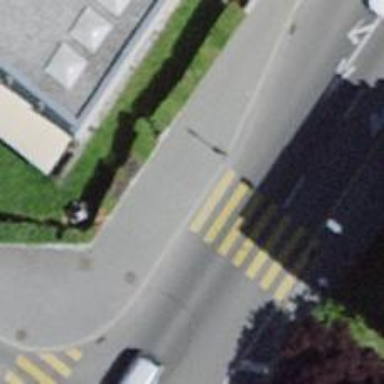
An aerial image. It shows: Uncontrolled zebra crossing with zebra markings.